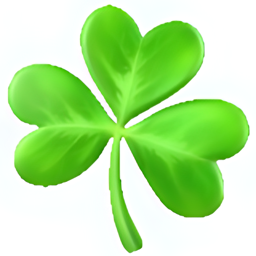
Name: shamrock
Emoji: ☘
Group: Animals & Nature
Sub-group: plant-other